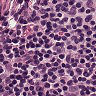
Metastatic tissue present: no